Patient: sex M, age 75
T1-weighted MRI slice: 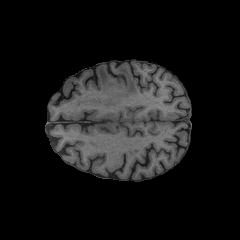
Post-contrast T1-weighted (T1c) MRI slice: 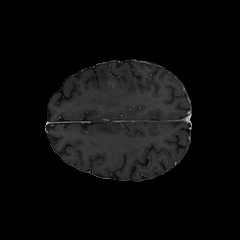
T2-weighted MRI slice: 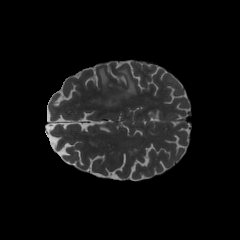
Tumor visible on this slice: yes
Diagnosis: Glioblastoma, IDH-wildtype
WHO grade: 4